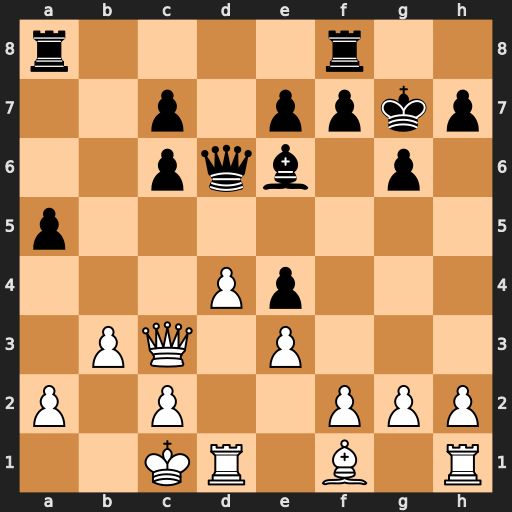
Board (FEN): r4r2/2p1ppkp/2pqb1p1/p7/3Pp3/1PQ1P3/P1P2PPP/2KR1B1R
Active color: w
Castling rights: -
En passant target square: -
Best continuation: d5+ f6 dxe6